Question: I'm trying write a Sublime snippet that uses regex substitution to create something like this:

It should parse the text for '%s''s and add corresponding comma separated placeholders after the text.
Here's what I could come up with but it doesn't work quite as expected:
'''
console.log('$1',${1/%(\w)/$1,/g});
'''
Is this possible?
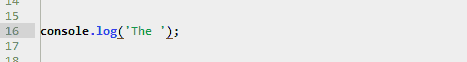
Answer: This is not possible with a <URL>. Snippets run once, they don't constantly evaluate the text being entered in the way you want them to - one or more fields may have a regex attached to it, which will be applied as the field is filled out, but it can't parse for an arbitrary number of fields.
You could probably write an <URL> plugin in Python to do this, however.